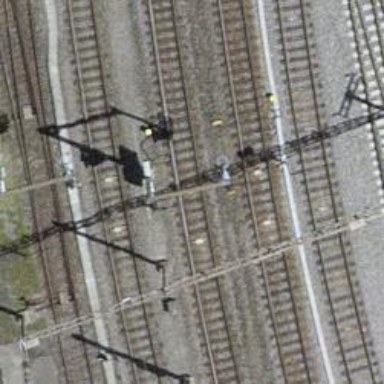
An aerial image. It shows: Railway signal.